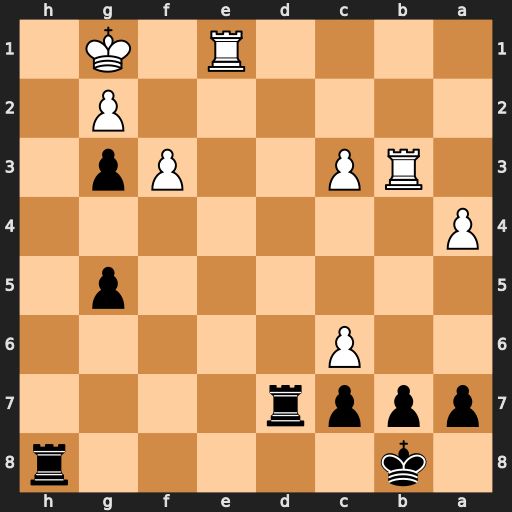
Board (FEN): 1k5r/pppr4/2P5/6p1/P7/1RP2Pp1/6P1/4R1K1
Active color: b
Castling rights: -
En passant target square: -
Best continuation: Rdh7 Kf1 Rh1+ Ke2 Re8+